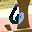
Label: 6